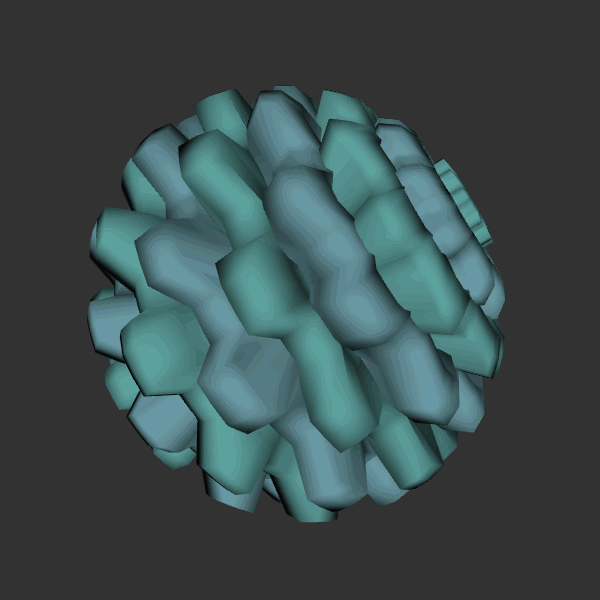
Background: dark